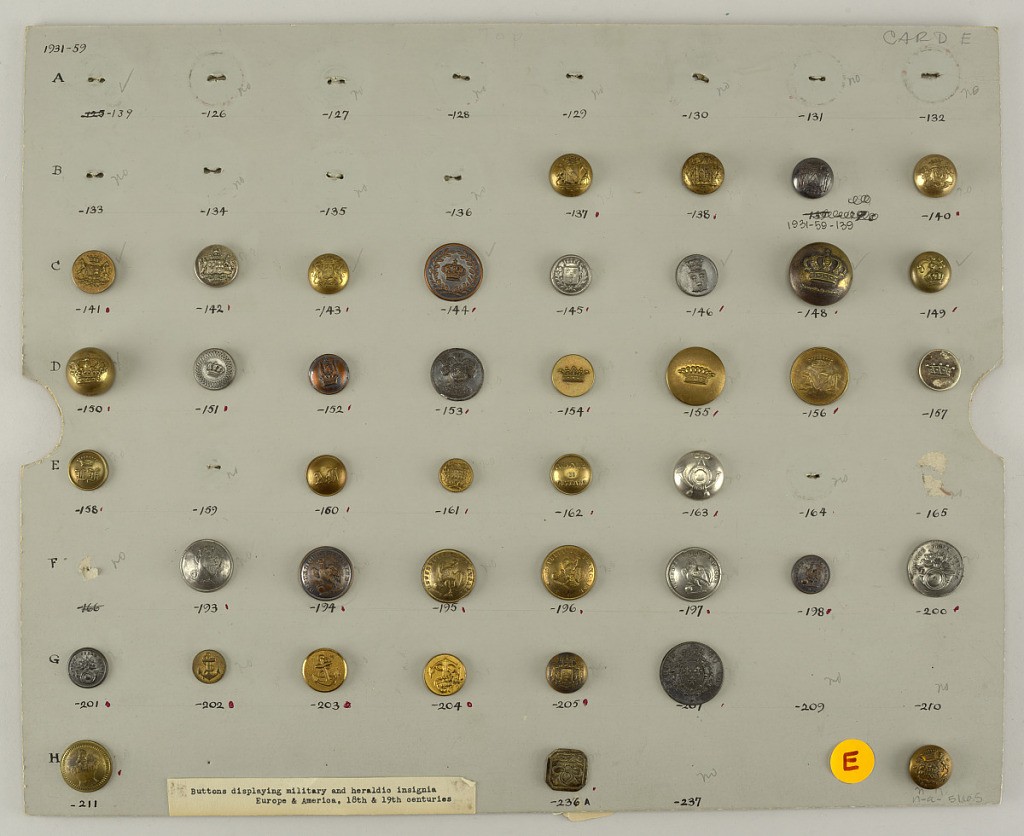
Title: Button
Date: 19th century
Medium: Copper, silver plate
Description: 1931-59-162: Convex button with "Colonie de Citeaux". Brass bac...;     1931-59-194: On card E50